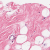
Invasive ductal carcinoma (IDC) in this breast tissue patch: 0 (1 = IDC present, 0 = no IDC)